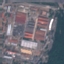
Label: Industrial